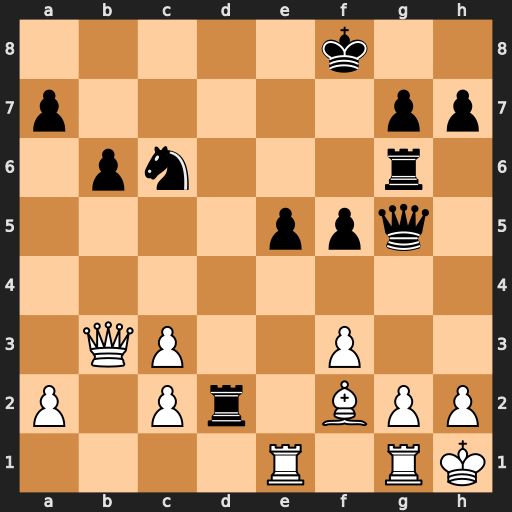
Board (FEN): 5k2/p5pp/1pn3r1/4ppq1/8/1QP2P2/P1Pr1BPP/4R1RK
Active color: w
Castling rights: -
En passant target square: -
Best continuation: Be3 f4 Bxd2